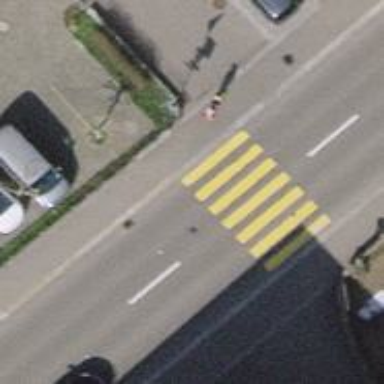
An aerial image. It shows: Zebra crossing on the road.